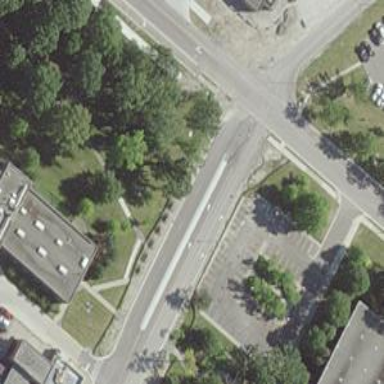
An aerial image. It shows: Marked footway crossing with zebra markings.